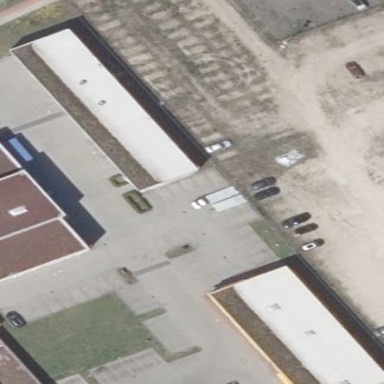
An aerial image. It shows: Building that houses car repair shop.